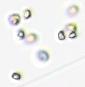
Label: Phaeocystis